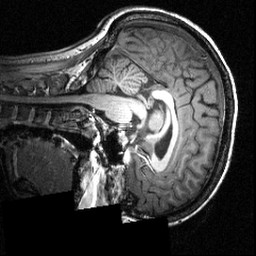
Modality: T1w
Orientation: sagittal
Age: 21
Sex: female
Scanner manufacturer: siemens
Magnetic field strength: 3.951 T
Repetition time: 1.5 s
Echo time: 0.00335 s